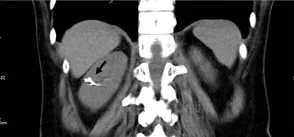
Computed tomography image of the intrarenal foreign body (arrow) and its relationship with right double J ureter stent (arrowheads). Coronal cut.
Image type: radiology (ct)